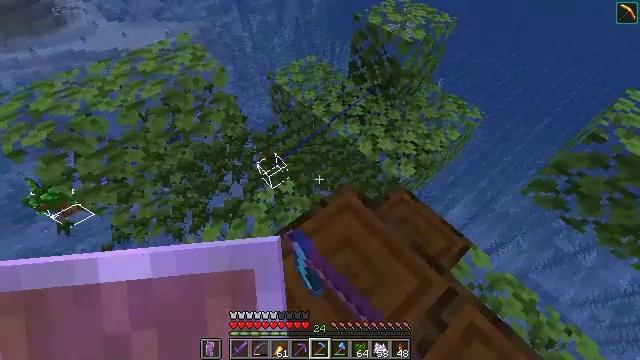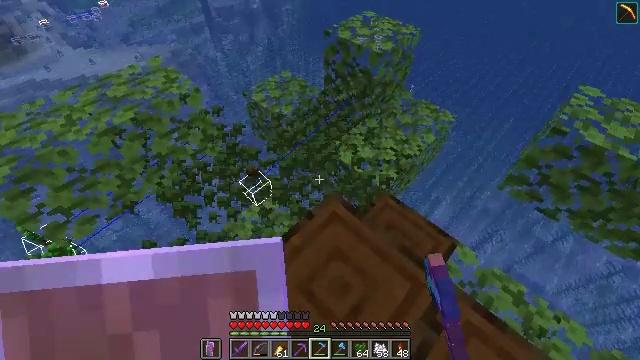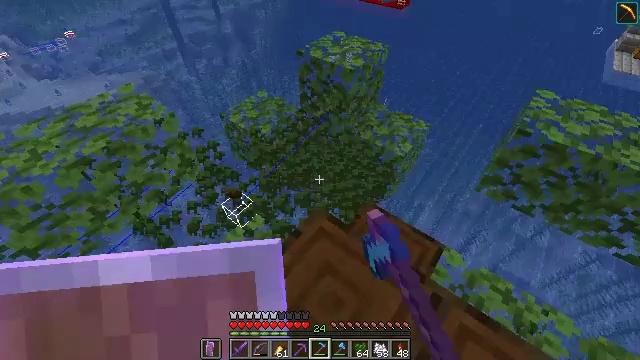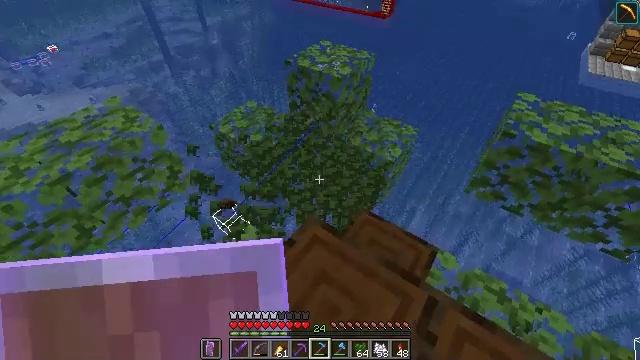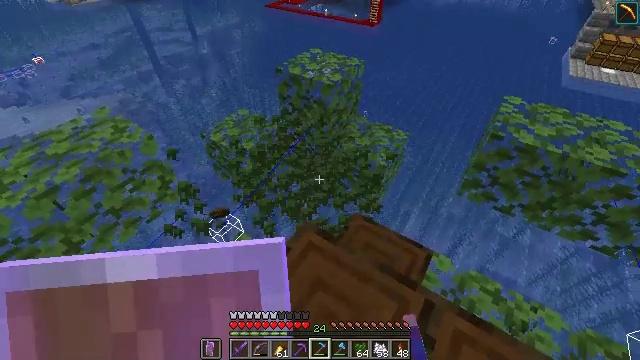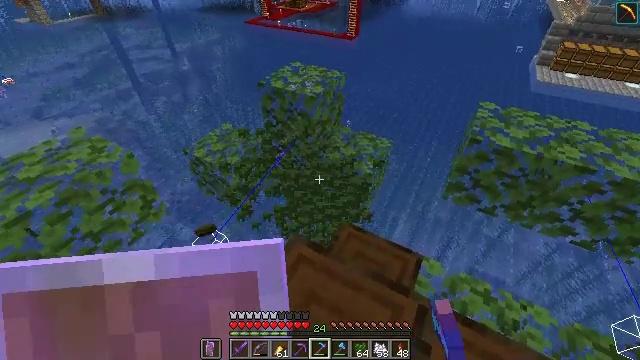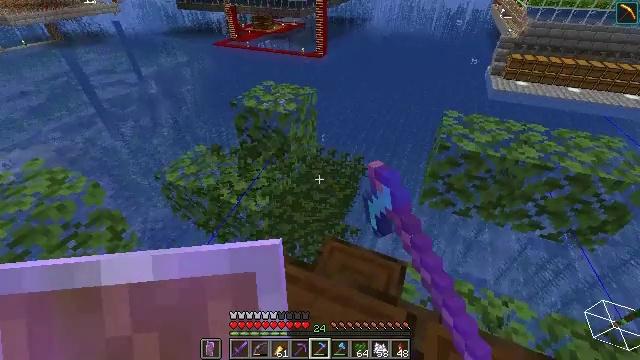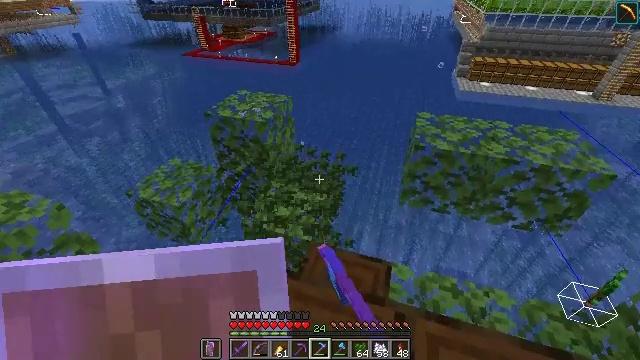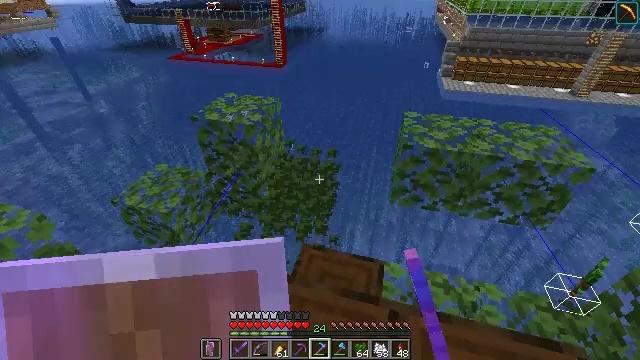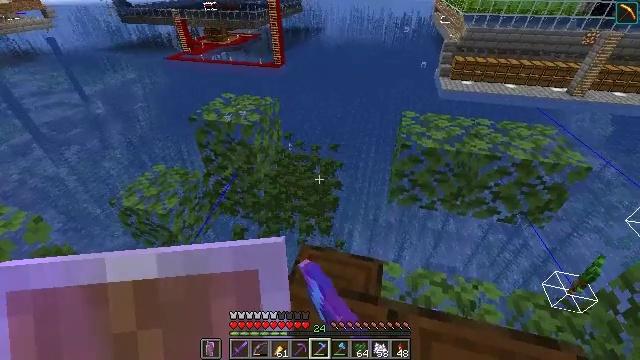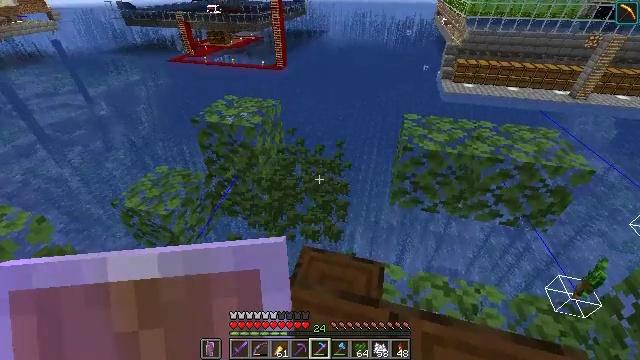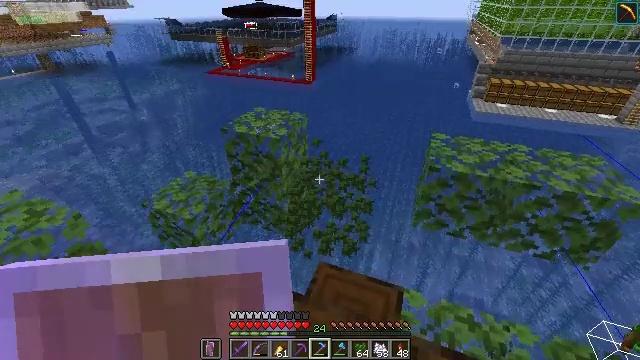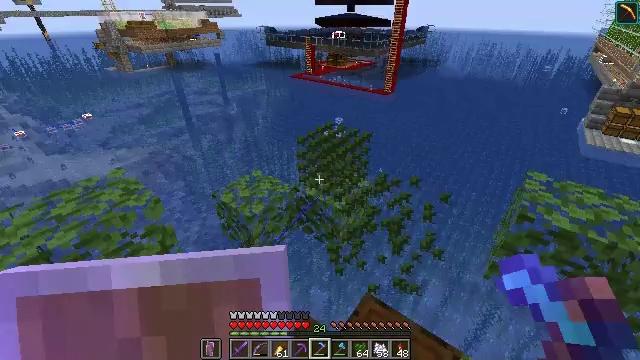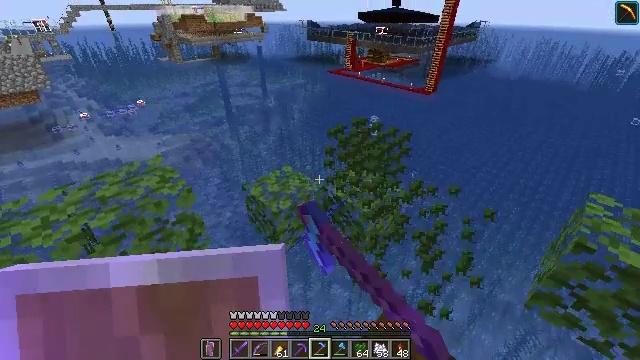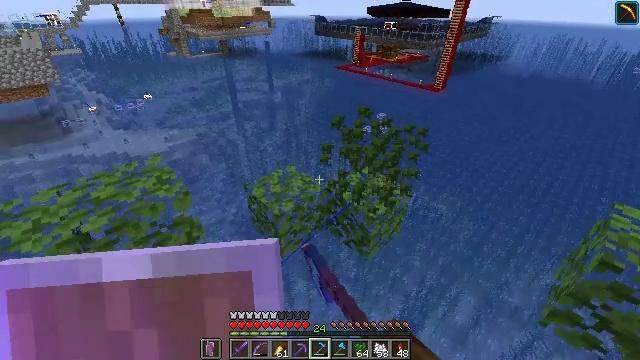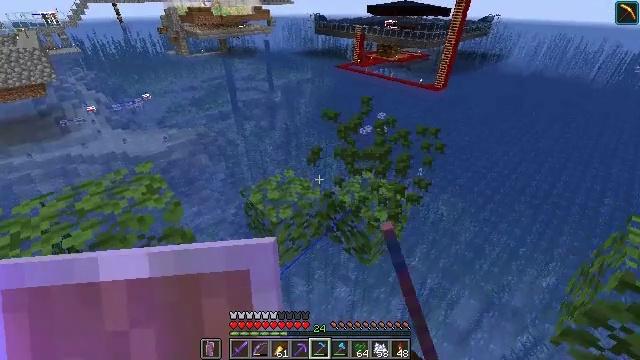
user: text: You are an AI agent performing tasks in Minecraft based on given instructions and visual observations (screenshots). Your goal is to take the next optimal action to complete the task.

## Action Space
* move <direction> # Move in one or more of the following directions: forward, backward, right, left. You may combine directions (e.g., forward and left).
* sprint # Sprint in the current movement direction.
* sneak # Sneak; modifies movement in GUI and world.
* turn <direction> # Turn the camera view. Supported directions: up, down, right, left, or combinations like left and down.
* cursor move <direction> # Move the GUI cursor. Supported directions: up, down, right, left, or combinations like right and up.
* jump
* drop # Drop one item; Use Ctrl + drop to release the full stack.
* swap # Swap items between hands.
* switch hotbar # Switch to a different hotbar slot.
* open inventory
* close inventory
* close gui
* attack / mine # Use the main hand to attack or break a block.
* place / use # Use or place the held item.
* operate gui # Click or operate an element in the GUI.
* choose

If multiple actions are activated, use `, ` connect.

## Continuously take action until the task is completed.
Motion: motion action
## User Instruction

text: Collect dark oak leaves by breaking them.
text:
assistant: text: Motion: turn right and up, attack / mine
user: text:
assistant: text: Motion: turn right and up, attack / mine
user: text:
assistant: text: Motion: turn right and up, attack / mine
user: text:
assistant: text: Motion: turn right and up, attack / mine
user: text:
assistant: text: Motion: turn right and up, attack / mine
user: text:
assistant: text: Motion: turn right and up, attack / mine
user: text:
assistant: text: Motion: turn right and up, attack / mine
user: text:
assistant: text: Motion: turn right, attack / mine
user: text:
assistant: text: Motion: attack / mine
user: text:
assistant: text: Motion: attack / mine
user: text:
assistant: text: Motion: move forward, turn left and up, attack / mine
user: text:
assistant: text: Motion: move forward, turn left and up, attack / mine
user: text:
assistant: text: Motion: move forward, turn left, attack / mine
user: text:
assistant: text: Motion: move forward, turn left, attack / mine
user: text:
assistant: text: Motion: attack / mine
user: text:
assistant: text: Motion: attack / mine
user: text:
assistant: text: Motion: turn right, attack / mine
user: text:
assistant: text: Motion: turn right, attack / mine
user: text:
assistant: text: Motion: turn right, attack / mine
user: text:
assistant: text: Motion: turn right, attack / mine
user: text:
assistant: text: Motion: attack / mine
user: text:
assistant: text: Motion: sneak, turn left, attack / mine
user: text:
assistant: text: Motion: sneak, turn left and down, attack / mine
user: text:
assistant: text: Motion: sneak, turn left, attack / mine
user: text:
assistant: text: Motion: sneak, turn left, attack / mine
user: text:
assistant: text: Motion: sneak, attack / mine
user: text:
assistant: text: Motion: sneak, attack / mine
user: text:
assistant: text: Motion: move forward, sneak, attack / mine
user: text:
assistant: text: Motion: move forward, sneak, turn right and down, attack / mine
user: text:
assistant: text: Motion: move forward, sneak, turn right and down, attack / mine